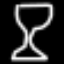
Label: hourglass